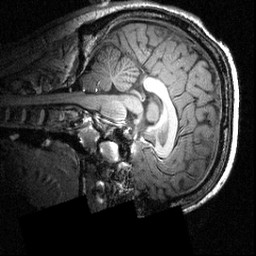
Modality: T1w
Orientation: sagittal
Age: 28
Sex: male
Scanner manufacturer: siemens
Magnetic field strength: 3.951 T
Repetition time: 1.5 s
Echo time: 0.00335 s